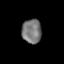
Tissue: lung
Cell type: Epithelial cells
Senescence score: 0.2253
Nuclear area (px): 464
Mean DAPI intensity: 118.817